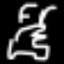
Label: frog